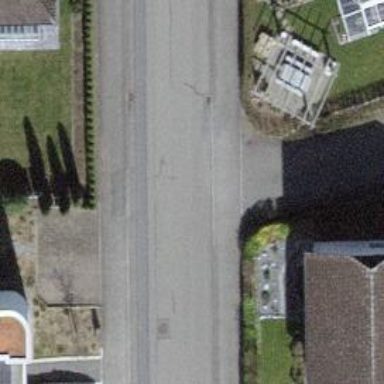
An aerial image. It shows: Residential road with separate sidewalks on both sides.